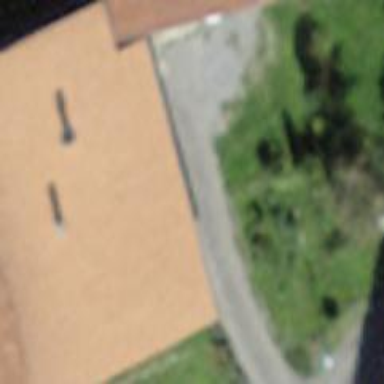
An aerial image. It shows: Residential building.